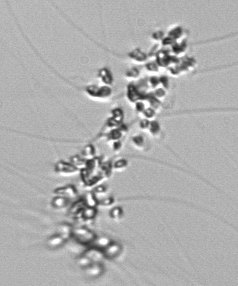
Label: Chaetoceros_didymus_TAG_external_flagellate